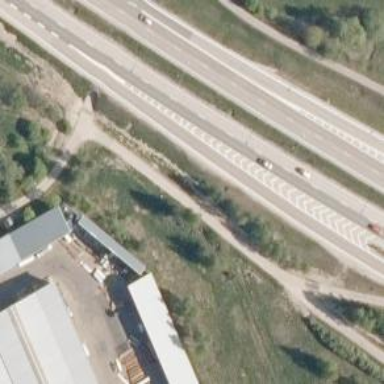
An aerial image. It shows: Asphalt motorway.